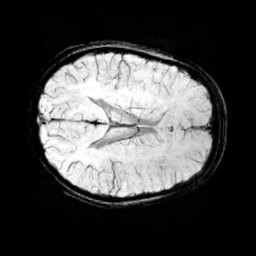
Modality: minIP
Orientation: axial
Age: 11
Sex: female
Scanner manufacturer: siemens
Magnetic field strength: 3 T
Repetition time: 0.027 s
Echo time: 0.02 s